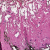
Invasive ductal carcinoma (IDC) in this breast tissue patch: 0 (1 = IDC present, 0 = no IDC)